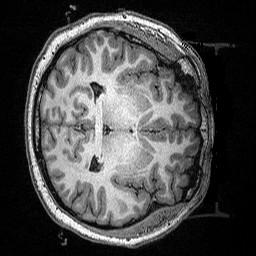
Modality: T1w
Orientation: axial
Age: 25
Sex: male
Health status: ill
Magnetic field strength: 3 T
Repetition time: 2.53 s
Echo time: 0.00331 s